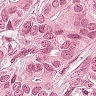
Metastatic tissue present: yes